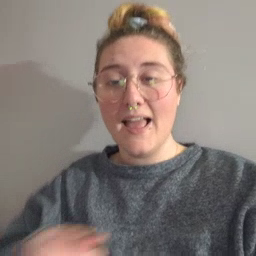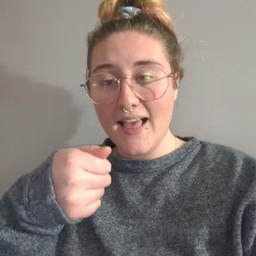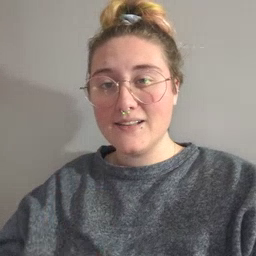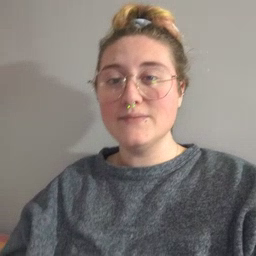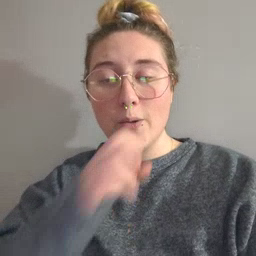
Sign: hide